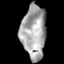
Tissue: skin
Cell type: Epithelial cells
Senescence score: 0.2318
Nuclear area (px): 1294
Mean DAPI intensity: 166.461